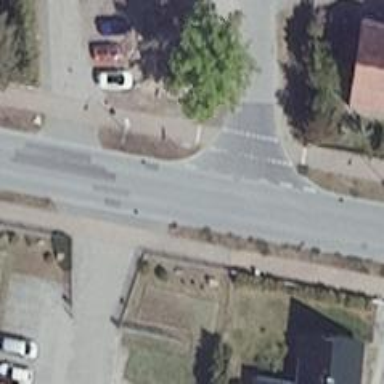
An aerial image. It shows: Uncontrolled crossing on the road.